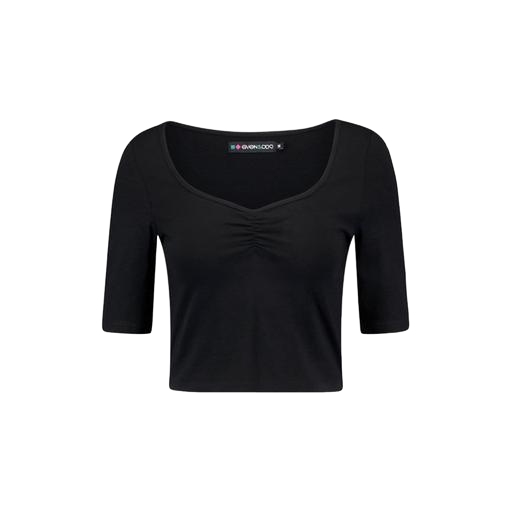
black cropped t-shirt, black three-quarter-sleeve top only macy, black scoop neck crop top, white background